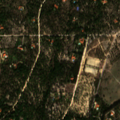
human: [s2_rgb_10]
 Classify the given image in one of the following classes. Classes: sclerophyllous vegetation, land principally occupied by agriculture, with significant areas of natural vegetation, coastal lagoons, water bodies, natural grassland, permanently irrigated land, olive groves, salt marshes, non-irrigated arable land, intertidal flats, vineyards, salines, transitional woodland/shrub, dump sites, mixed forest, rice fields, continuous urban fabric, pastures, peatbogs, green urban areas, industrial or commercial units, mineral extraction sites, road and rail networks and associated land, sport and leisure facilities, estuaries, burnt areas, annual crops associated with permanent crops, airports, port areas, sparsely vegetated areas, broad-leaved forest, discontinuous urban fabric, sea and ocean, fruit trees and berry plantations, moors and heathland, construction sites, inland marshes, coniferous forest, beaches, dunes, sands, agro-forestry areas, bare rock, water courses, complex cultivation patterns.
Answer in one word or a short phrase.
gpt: discontinuous urban fabric, pastures, mixed forest, transitional woodland/shrub